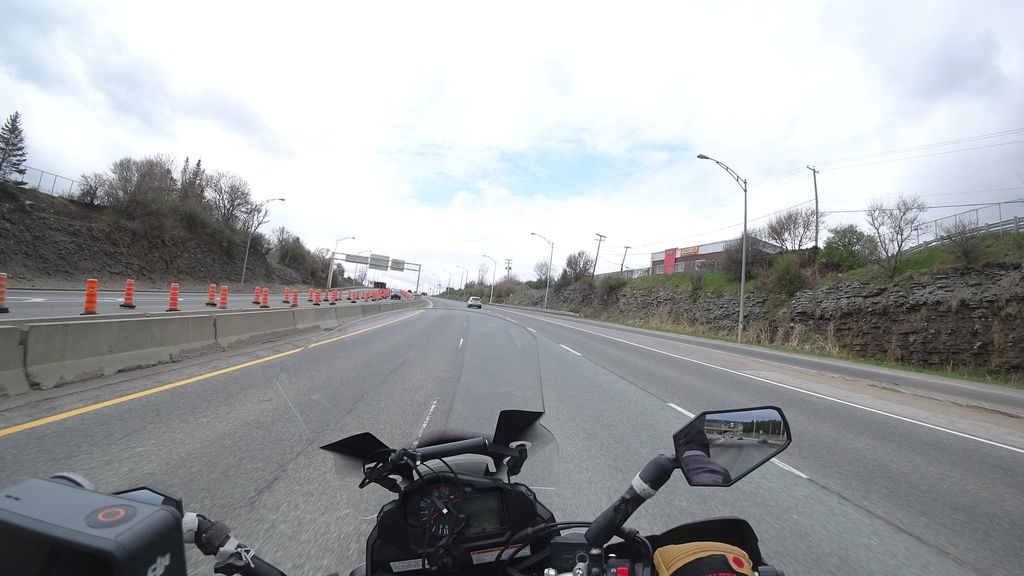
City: quebec_city